Question: I have prepared a simple test case for my question.
Just save it to a disk and open in the browser - it will work instantly, you don't have to download or install anything.
Here is the screenshot for my test case:

how could I filter the rows in the table, when the user selects fruit and/or candy? What function to call here, fnDraw()?
My test file :
'''
<html>
<head>
<style type="text/css" title="currentStyle">
@import "http://ajax.googleapis.com/ajax/libs/jqueryui/1.7.0/themes/redmond/jquery-ui.css";
</style>
<script type="text/javascript" src="http://ajax.googleapis.com/ajax/libs/jquery/1/jquery.min.js"></script>
<script type="text/javascript" src="https://ajax.googleapis.com/ajax/libs/jqueryui/1/jquery-ui.min.js"></script>
<script type="text/javascript" src="https://raw.github.com/DataTables/DataTables/master/media/js/jquery.dataTables.js"></script>
<script type="text/javascript">
$(function() {
var my_table = $('#my_table').dataTable( {
bJQueryUI: true,
aoColumns: [
/* type */ { bVisible: false, bSearchable: false },
/* thing */ null
]
});
$(':checkbox').click(function() {
alert('XXX what to do here? XXX');
});
});
</script>
</head>
<body>
<p>What should be shown:</p>
<p><label><input type="checkbox" value="fruit">fruit</label></p>
<p><label><input type="checkbox" value="candy">candy</label></p>
<table id="my_table">
<thead>
<tr>
<th>Type</th>
<th>Thing</th>
</tr>
</thead>
<tbody>
<tr><td>fruit</td><td>apple</td></tr>
<tr><td>fruit</td><td>banana</td></tr>
<tr><td>fruit</td><td>pear</td></tr>
<tr><td>candy</td><td>jelly</td></tr>
<tr><td>candy</td><td>toffee</td></tr>
<tr><td>candy</td><td>fudge</td></tr>
</tbody>
</table>
</body>
</html>
'''
Thank you for any hints!
I've asked at <URL> too.
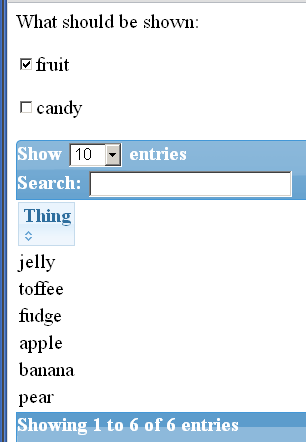
Answer: Here is my own solution using <URL>, it works well.
I didn't like fbas' solution using , because this causes the search string to be displayed in the search field. (But still thanks for your suggestion).
'''
<html>
<head>
<style type="text/css" title="currentStyle">
@import "http://ajax.googleapis.com/ajax/libs/jqueryui/1/themes/redmond/jquery-ui.css";
</style>
<script type="text/javascript" src="http://ajax.googleapis.com/ajax/libs/jquery/1/jquery.min.js"></script>
<script type="text/javascript" src="https://ajax.googleapis.com/ajax/libs/jqueryui/1/jquery-ui.min.js"></script>
<script type="text/javascript" src="https://ajax.aspnetcdn.com/ajax/jquery.dataTables/1.9.2/jquery.dataTables.min.js"></script>
<script type="text/javascript">
$.fn.dataTableExt.afnFiltering.push(
function(oSettings, aData, iDataIndex) {
var isFruit = (aData[0] == 'fruit');
return (isFruit ? $('#fruit').is(':checked') :
$('#candy').is(':checked'));
}
);
$(function() {
var my_table = $('#my_table').dataTable( {
bJQueryUI: true,
aoColumns: [
/* type */ { bVisible: false,
bSearchable: false },
/* thing */ null
],
});
$(':checkbox').click(function() {
my_table.fnDraw();
});
});
</script>
</head>
<body>
<p>What should be shown:</p>
<p><label><input type="checkbox" id="fruit">fruit</label></p>
<p><label><input type="checkbox" id="candy">candy</label></p>
<table id="my_table">
<thead>
<tr>
<th>Type</th>
<th>Thing</th>
</tr>
</thead>
<tbody>
<tr><td>fruit</td><td>apple</td></tr>
<tr><td>fruit</td><td>banana</td></tr>
<tr><td>fruit</td><td>pear</td></tr>
<tr><td>candy</td><td>jelly</td></tr>
<tr><td>candy</td><td>toffee</td></tr>
<tr><td>candy</td><td>fudge</td></tr>
</tbody>
</table>
</body>
</html>
'''